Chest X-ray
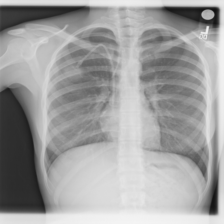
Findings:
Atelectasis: negative
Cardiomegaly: negative
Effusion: negative
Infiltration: negative
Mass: negative
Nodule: negative
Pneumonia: negative
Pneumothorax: negative
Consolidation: negative
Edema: negative
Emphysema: negative
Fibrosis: negative
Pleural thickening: negative
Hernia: negative